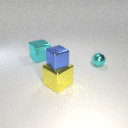
large yellow metal cube to the left of small cyan metal sphere